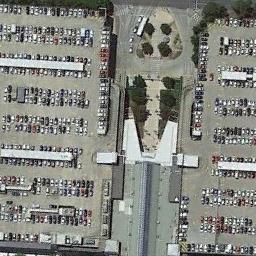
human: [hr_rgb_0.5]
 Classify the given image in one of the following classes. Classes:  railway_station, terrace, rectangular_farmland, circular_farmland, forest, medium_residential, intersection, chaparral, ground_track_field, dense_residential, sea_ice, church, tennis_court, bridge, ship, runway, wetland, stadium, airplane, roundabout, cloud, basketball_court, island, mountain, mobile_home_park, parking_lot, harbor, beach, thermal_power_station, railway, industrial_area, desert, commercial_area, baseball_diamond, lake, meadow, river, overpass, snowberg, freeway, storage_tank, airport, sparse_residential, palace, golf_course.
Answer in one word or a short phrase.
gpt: parking_lot